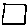
Label: square